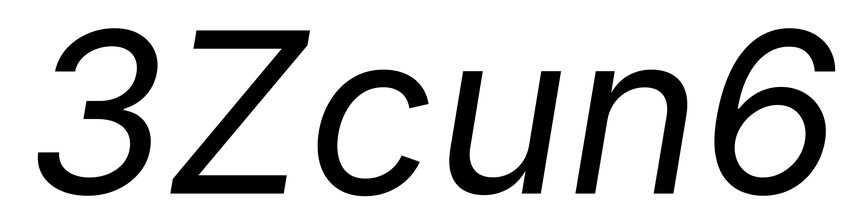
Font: Inter-Italic_Italic